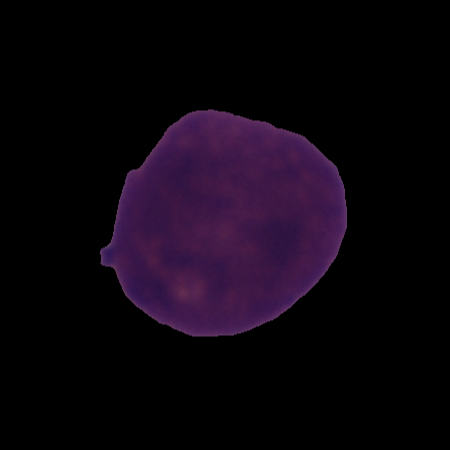
Label: cancer